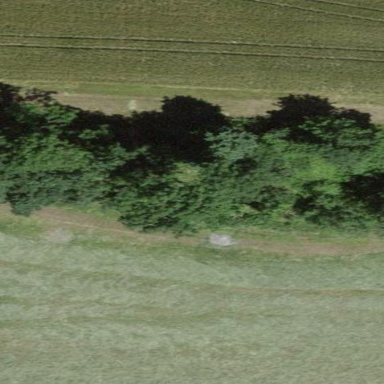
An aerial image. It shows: Mixed woodland forest with various types of leaves.